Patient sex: M
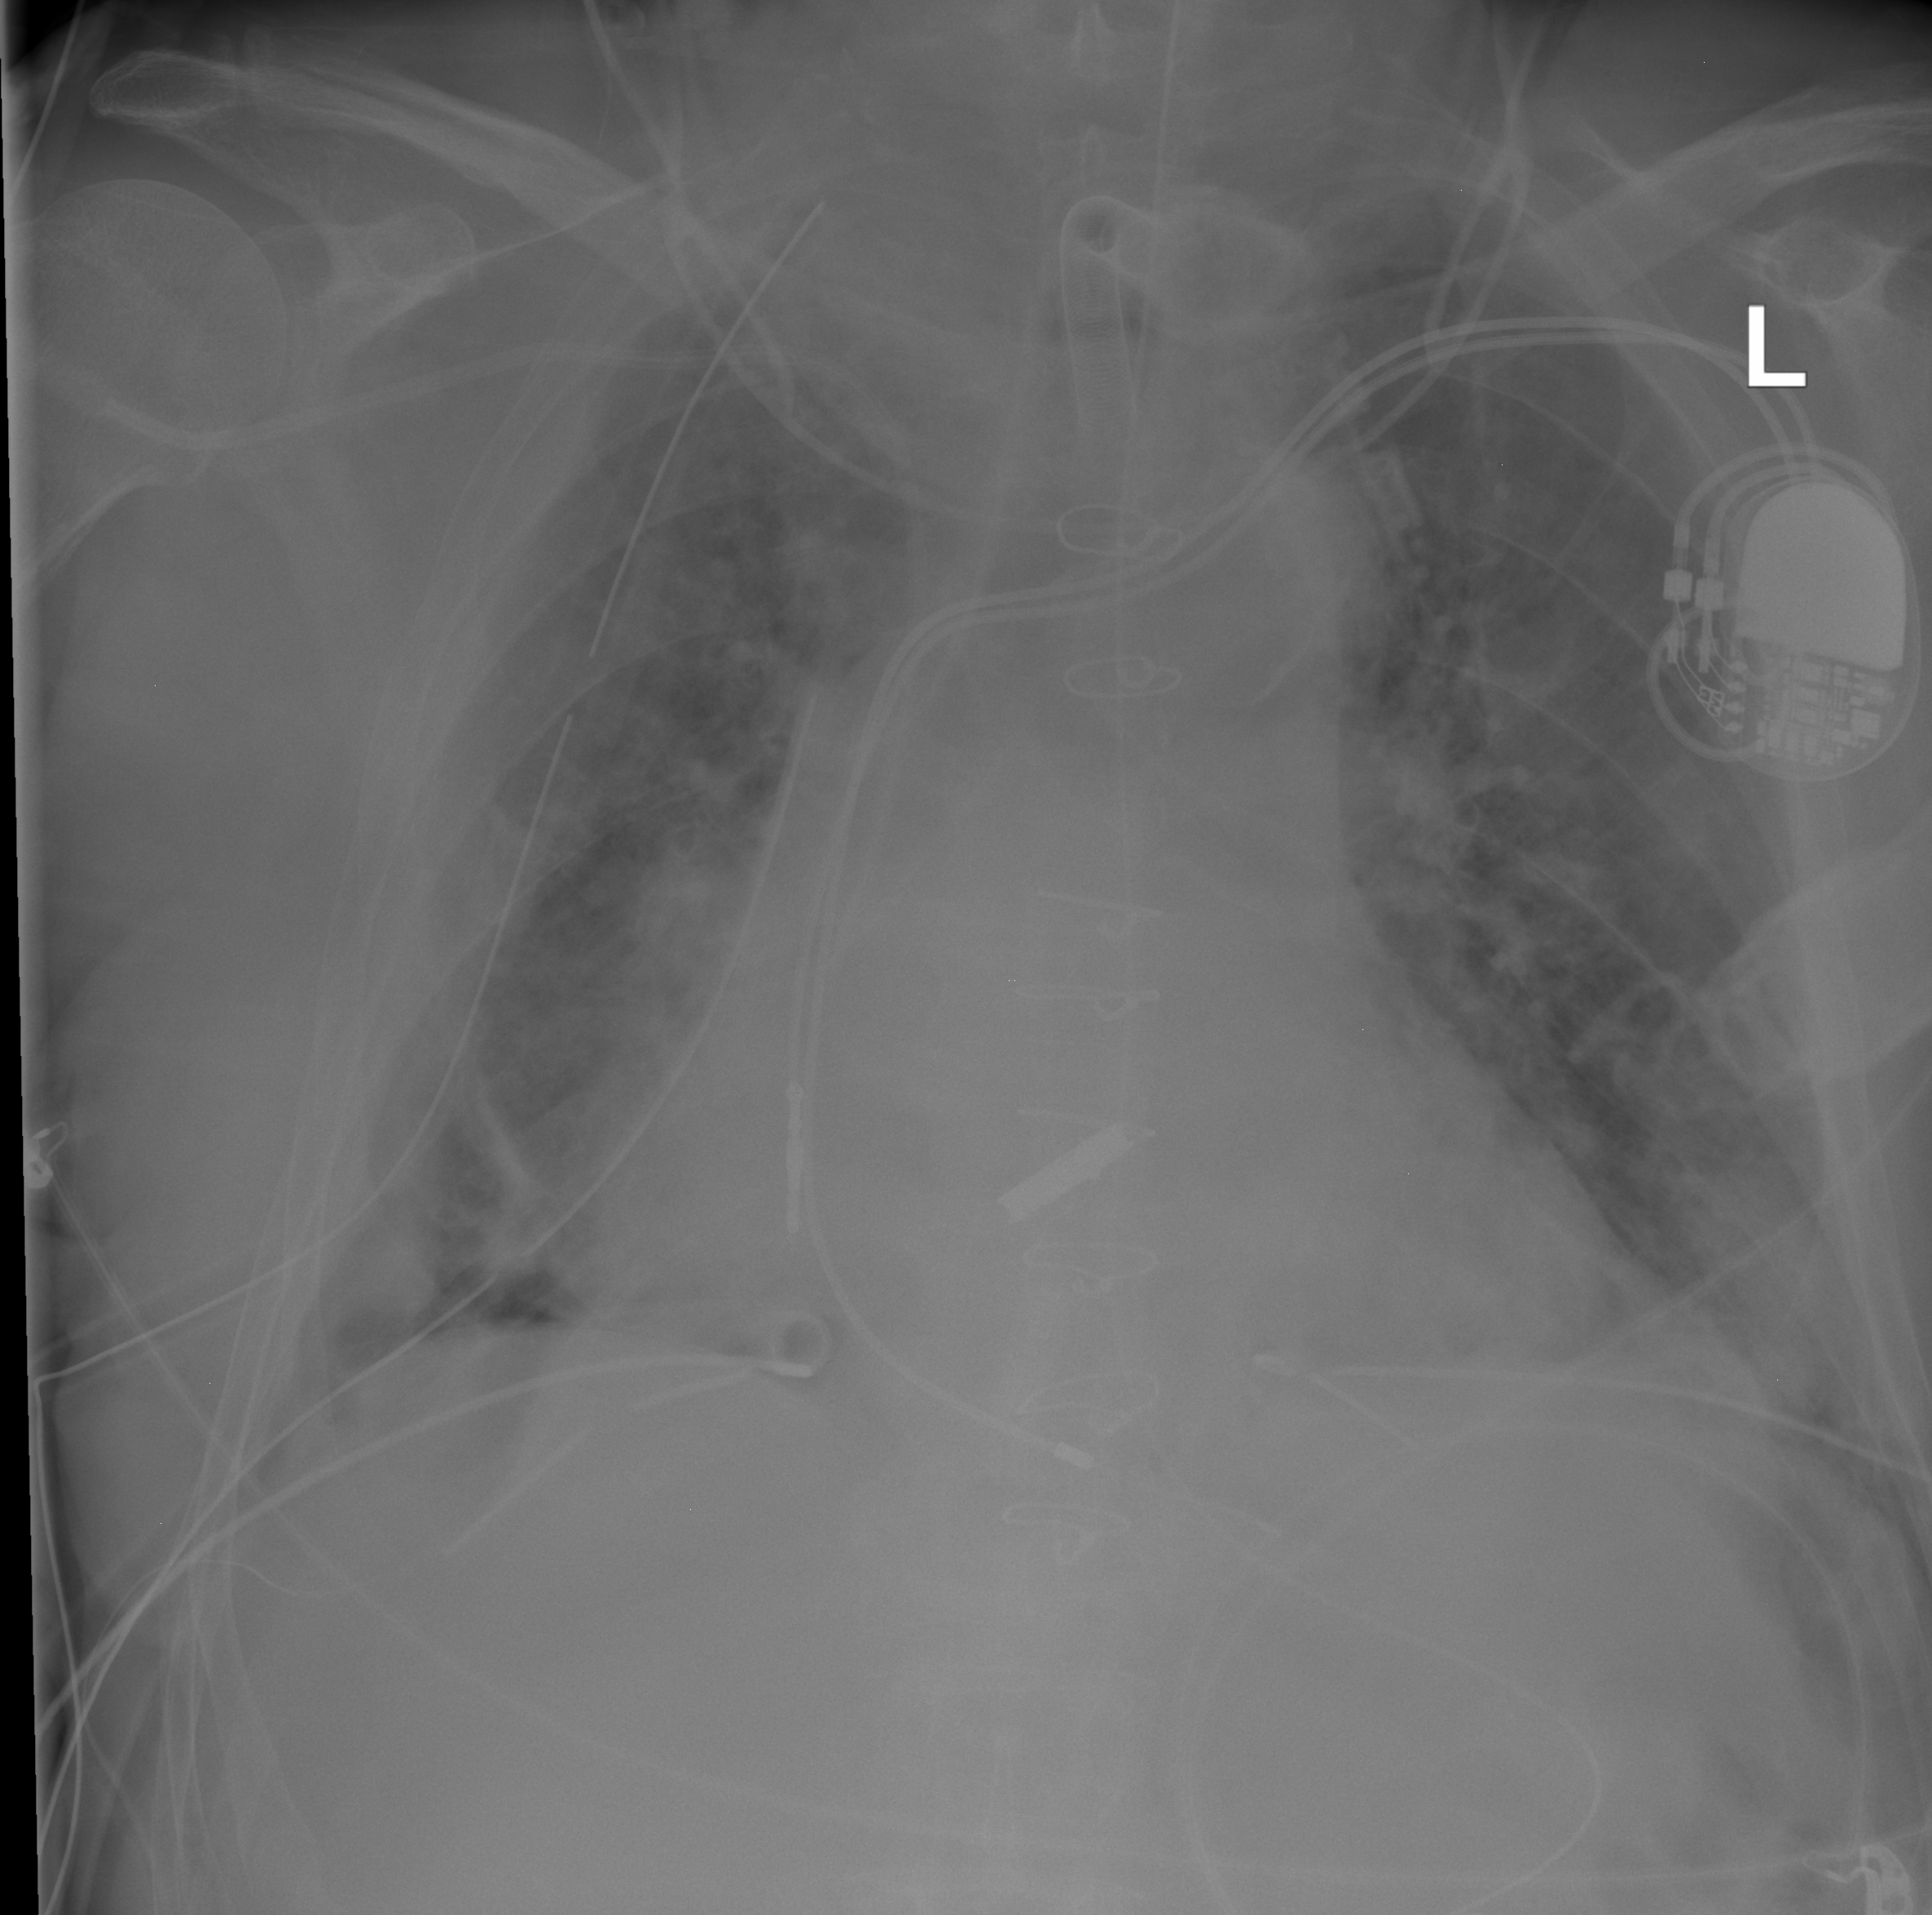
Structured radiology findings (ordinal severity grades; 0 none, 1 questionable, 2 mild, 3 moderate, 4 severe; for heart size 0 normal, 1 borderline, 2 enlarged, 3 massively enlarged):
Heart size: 2
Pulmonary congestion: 2
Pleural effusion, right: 0
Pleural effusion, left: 0
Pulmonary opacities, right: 2
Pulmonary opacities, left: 2
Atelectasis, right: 2
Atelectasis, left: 2